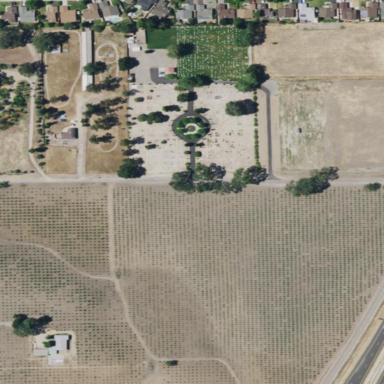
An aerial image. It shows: Graveyard used as cemetery.